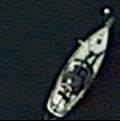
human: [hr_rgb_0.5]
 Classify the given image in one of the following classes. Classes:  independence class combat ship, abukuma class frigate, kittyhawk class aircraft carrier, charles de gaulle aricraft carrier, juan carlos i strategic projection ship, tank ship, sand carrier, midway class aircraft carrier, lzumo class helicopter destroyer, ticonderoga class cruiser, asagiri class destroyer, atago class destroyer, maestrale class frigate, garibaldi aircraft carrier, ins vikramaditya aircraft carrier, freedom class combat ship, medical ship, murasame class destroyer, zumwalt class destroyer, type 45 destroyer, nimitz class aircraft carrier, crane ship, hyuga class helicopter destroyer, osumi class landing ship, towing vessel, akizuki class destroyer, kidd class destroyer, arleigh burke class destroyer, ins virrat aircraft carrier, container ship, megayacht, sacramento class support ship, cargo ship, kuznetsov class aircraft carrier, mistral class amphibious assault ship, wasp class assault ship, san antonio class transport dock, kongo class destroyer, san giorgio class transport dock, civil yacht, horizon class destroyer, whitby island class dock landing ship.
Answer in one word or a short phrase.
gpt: Civil yacht